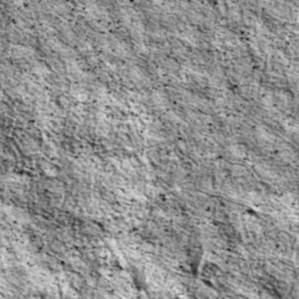
Label: non_frost